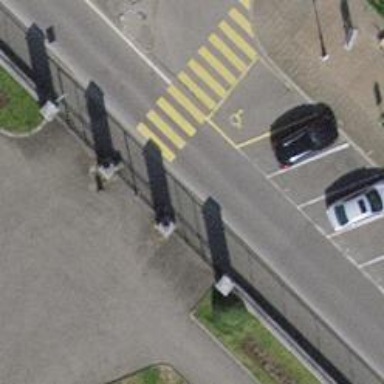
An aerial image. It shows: Uncontrolled crossing on the road.